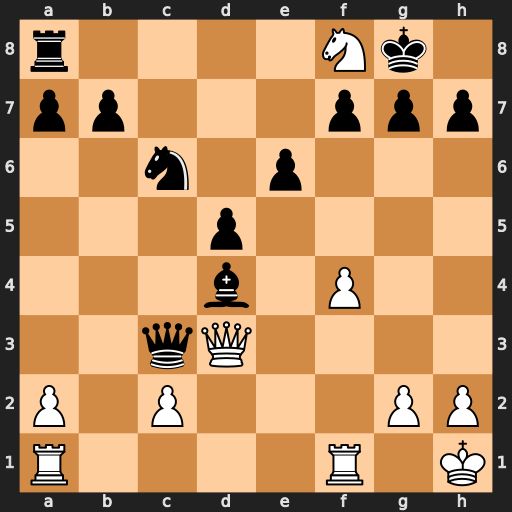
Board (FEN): r4Nk1/pp3ppp/2n1p3/3p4/3b1P2/2qQ4/P1P3PP/R4R1K
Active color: w
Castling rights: -
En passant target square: -
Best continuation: Qxh7+ Kxf8 Qh8+ Ke7 Qxa8